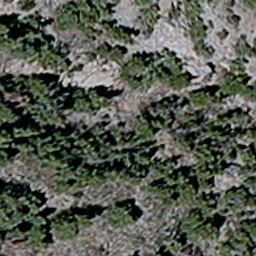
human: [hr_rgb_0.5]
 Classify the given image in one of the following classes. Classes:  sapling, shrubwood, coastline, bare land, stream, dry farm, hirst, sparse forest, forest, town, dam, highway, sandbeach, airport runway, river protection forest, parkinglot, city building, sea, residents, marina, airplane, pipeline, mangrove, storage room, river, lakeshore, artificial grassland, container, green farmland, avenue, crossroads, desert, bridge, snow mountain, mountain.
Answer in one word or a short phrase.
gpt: sparse forest